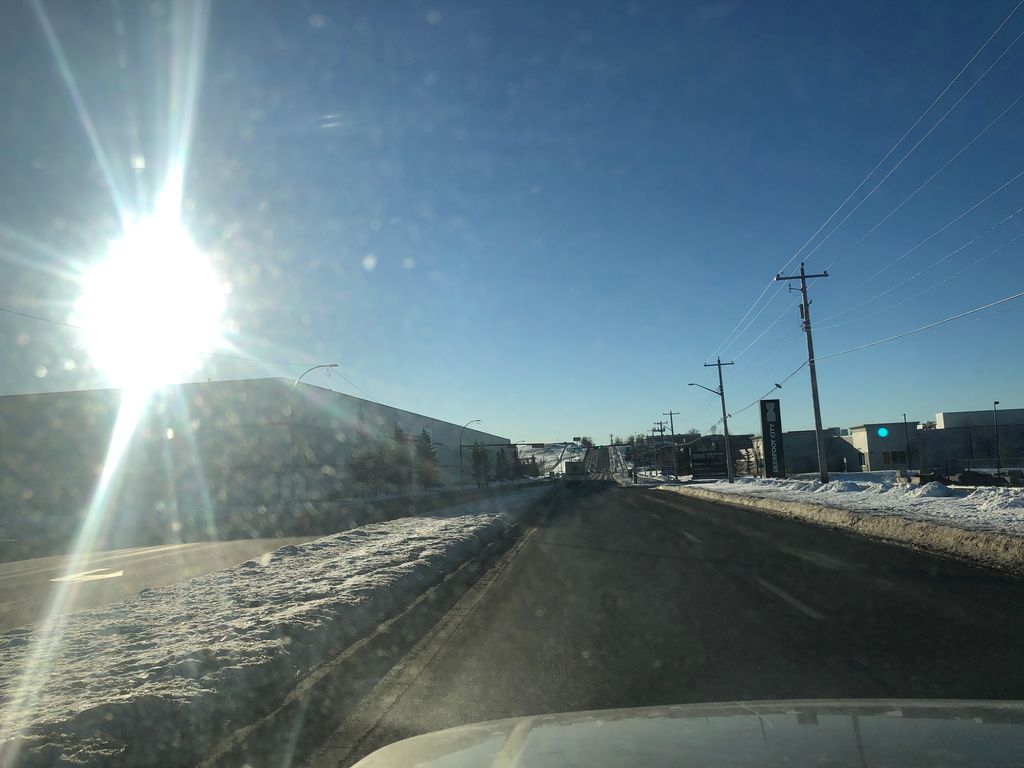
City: calgary